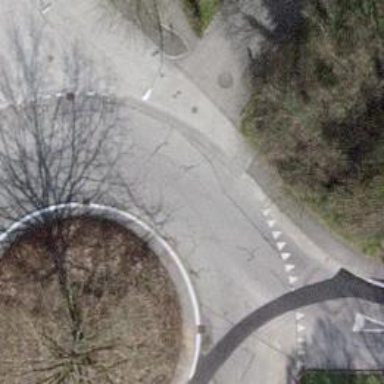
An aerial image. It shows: Tertiary road with asphalt surface leading to roundabout junction.